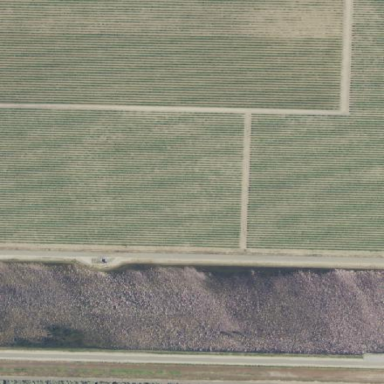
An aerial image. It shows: Orchard filled with almond trees.